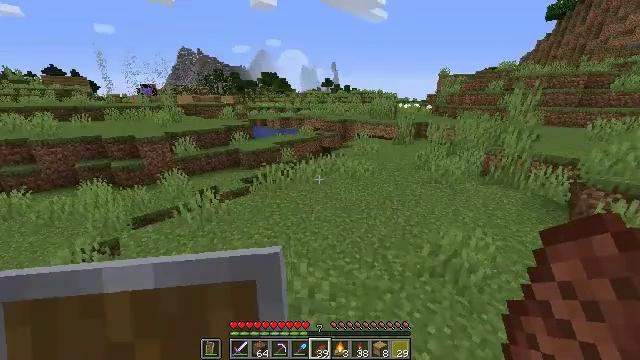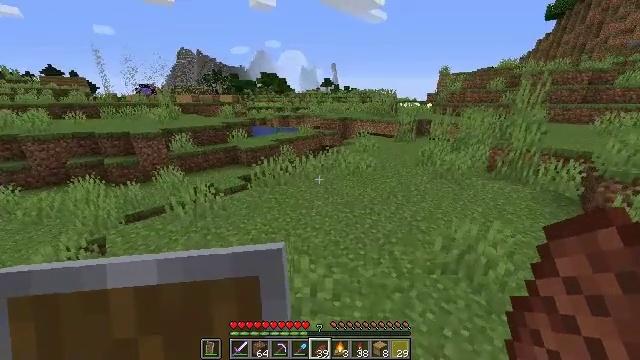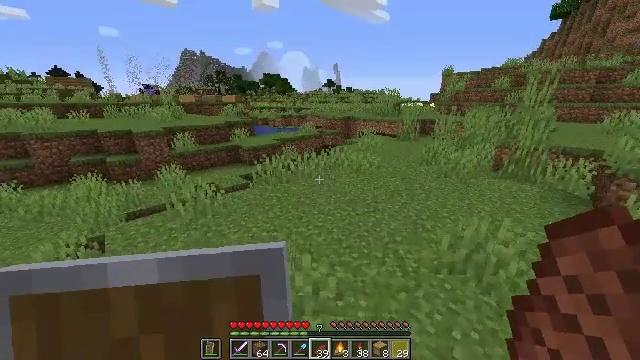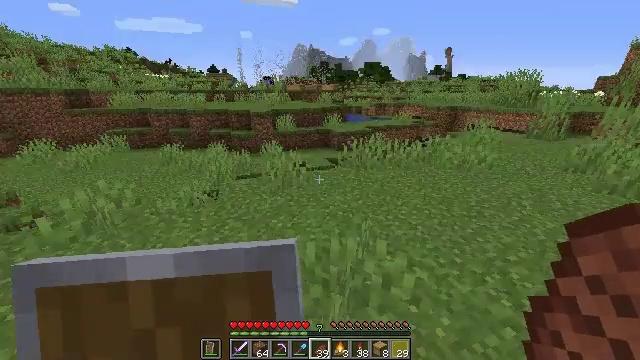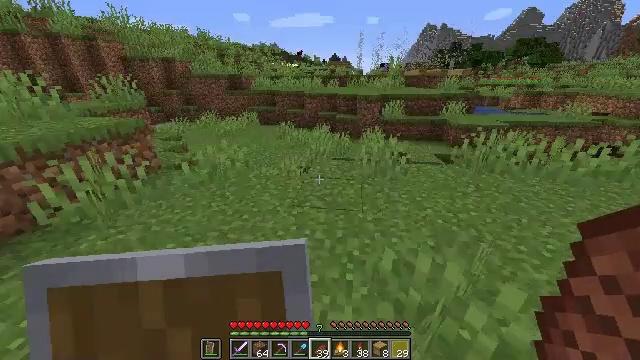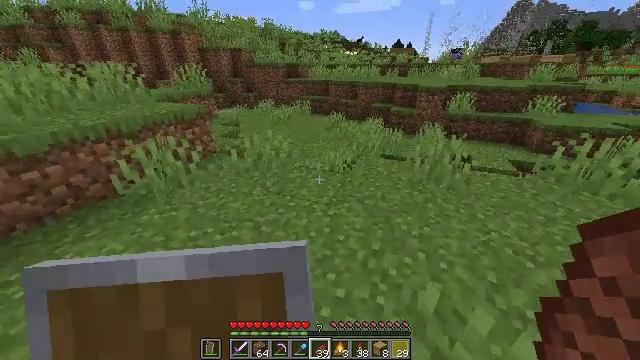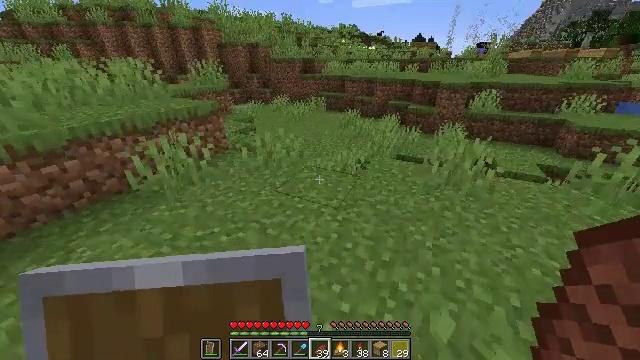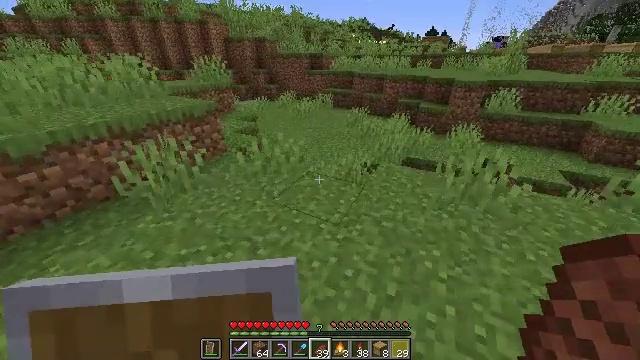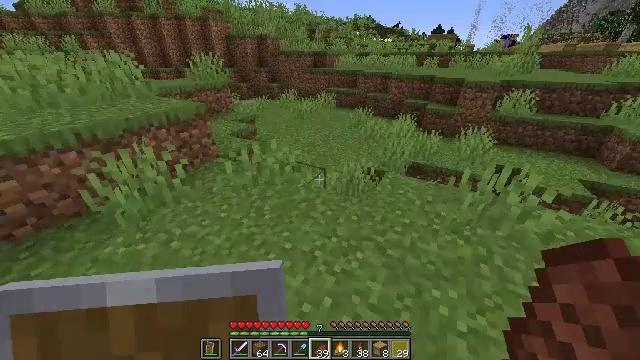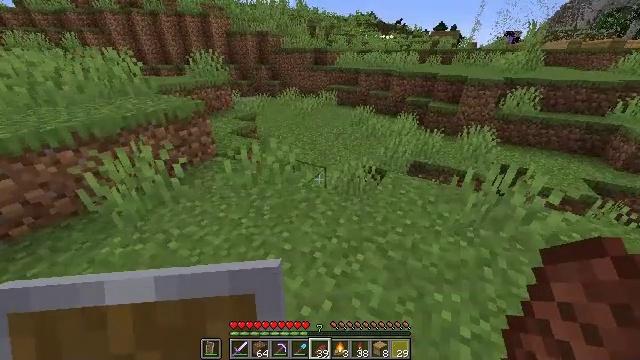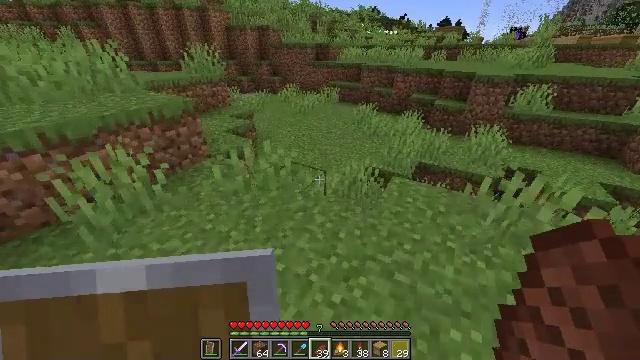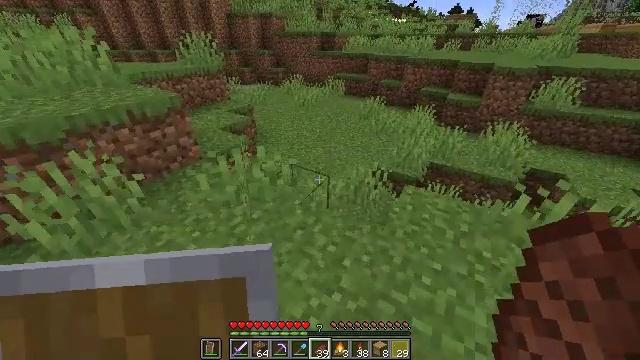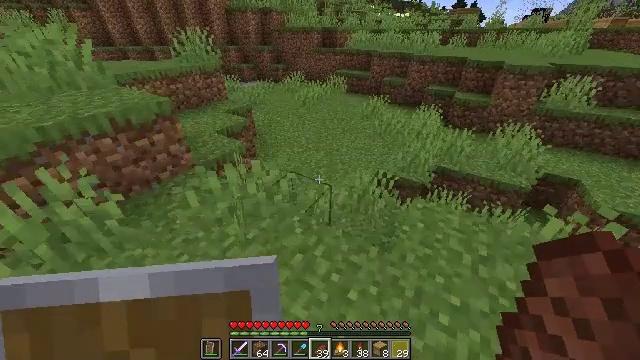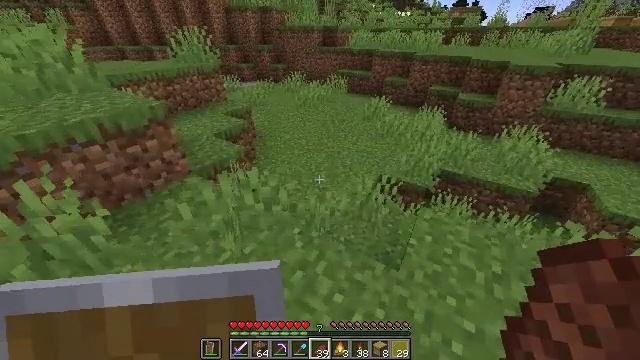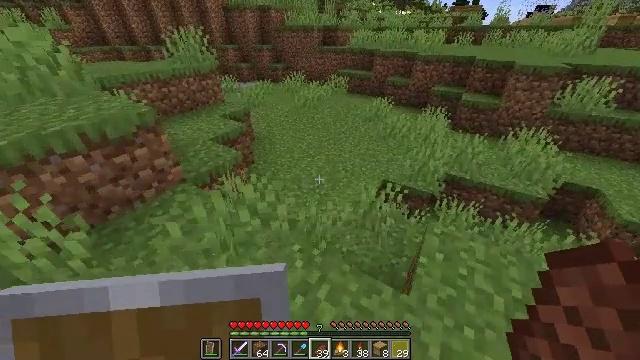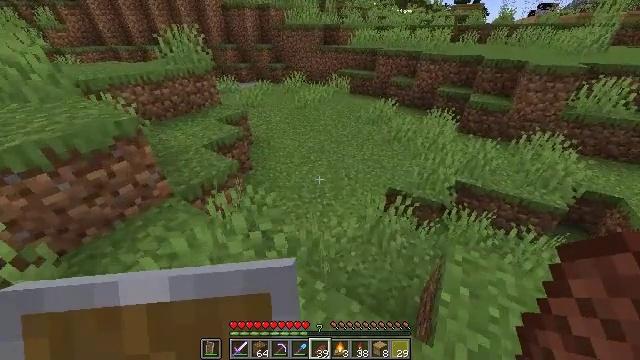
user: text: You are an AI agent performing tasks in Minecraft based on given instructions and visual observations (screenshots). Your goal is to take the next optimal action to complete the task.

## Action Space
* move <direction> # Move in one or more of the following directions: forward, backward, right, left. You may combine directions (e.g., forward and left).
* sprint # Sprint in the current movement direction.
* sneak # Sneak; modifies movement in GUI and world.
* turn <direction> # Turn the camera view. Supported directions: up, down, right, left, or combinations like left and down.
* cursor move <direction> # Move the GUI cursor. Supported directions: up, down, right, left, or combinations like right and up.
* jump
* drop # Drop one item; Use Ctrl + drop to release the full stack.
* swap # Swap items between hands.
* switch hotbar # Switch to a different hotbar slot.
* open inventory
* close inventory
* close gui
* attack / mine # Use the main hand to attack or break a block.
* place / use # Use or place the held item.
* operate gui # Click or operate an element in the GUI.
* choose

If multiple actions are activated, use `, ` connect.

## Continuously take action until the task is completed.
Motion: motion action
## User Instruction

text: Obtain yellow dye by crafting.
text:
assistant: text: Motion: move forward
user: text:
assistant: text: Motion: move forward
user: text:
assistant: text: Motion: move forward, turn left and down
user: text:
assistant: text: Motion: move forward, turn left and down
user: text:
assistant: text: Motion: move forward, turn left and down
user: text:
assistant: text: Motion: move forward, turn left
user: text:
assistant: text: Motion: move forward, turn left
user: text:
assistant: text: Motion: move forward
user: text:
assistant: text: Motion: move forward
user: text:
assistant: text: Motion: move forward, turn down
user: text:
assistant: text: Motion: move forward, turn left and down
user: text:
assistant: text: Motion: move forward
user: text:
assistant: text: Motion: move forward
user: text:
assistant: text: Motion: move forward
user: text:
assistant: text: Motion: move forward
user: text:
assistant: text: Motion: move forward
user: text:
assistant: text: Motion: move forward
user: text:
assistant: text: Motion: move forward, turn right
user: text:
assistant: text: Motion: move forward, turn right and up
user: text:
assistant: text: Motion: move forward, turn right and up
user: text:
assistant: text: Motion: move forward, turn right and up
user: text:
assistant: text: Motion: move forward, turn right and up
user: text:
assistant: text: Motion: move forward, turn right and up
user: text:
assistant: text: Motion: move forward, turn right
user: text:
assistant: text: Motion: move forward
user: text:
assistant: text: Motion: move forward, turn right
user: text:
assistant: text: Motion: move forward, turn right
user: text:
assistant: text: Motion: move forward, turn right and up
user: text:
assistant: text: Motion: move forward, turn right
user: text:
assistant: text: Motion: move forward, turn right